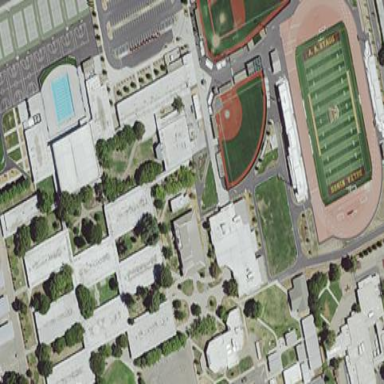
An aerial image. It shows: School.